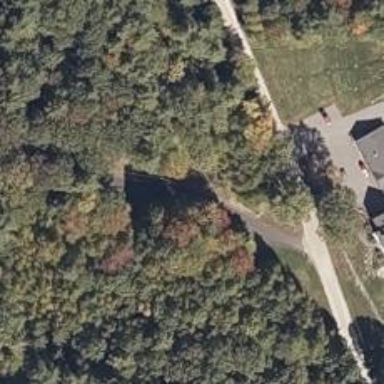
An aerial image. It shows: Driveway leading to service road.